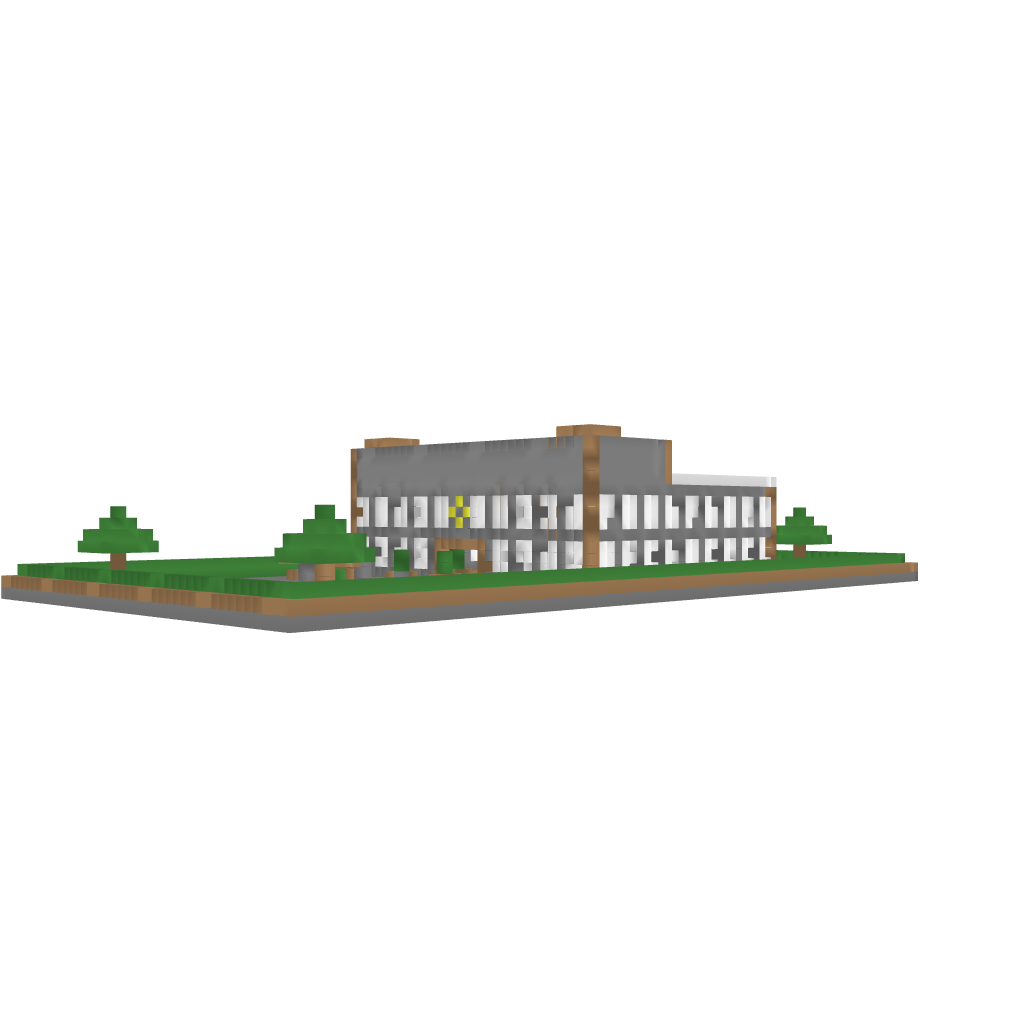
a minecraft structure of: Iron Mansion bad low quality